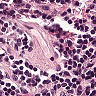
Metastatic tissue present: no